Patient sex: M
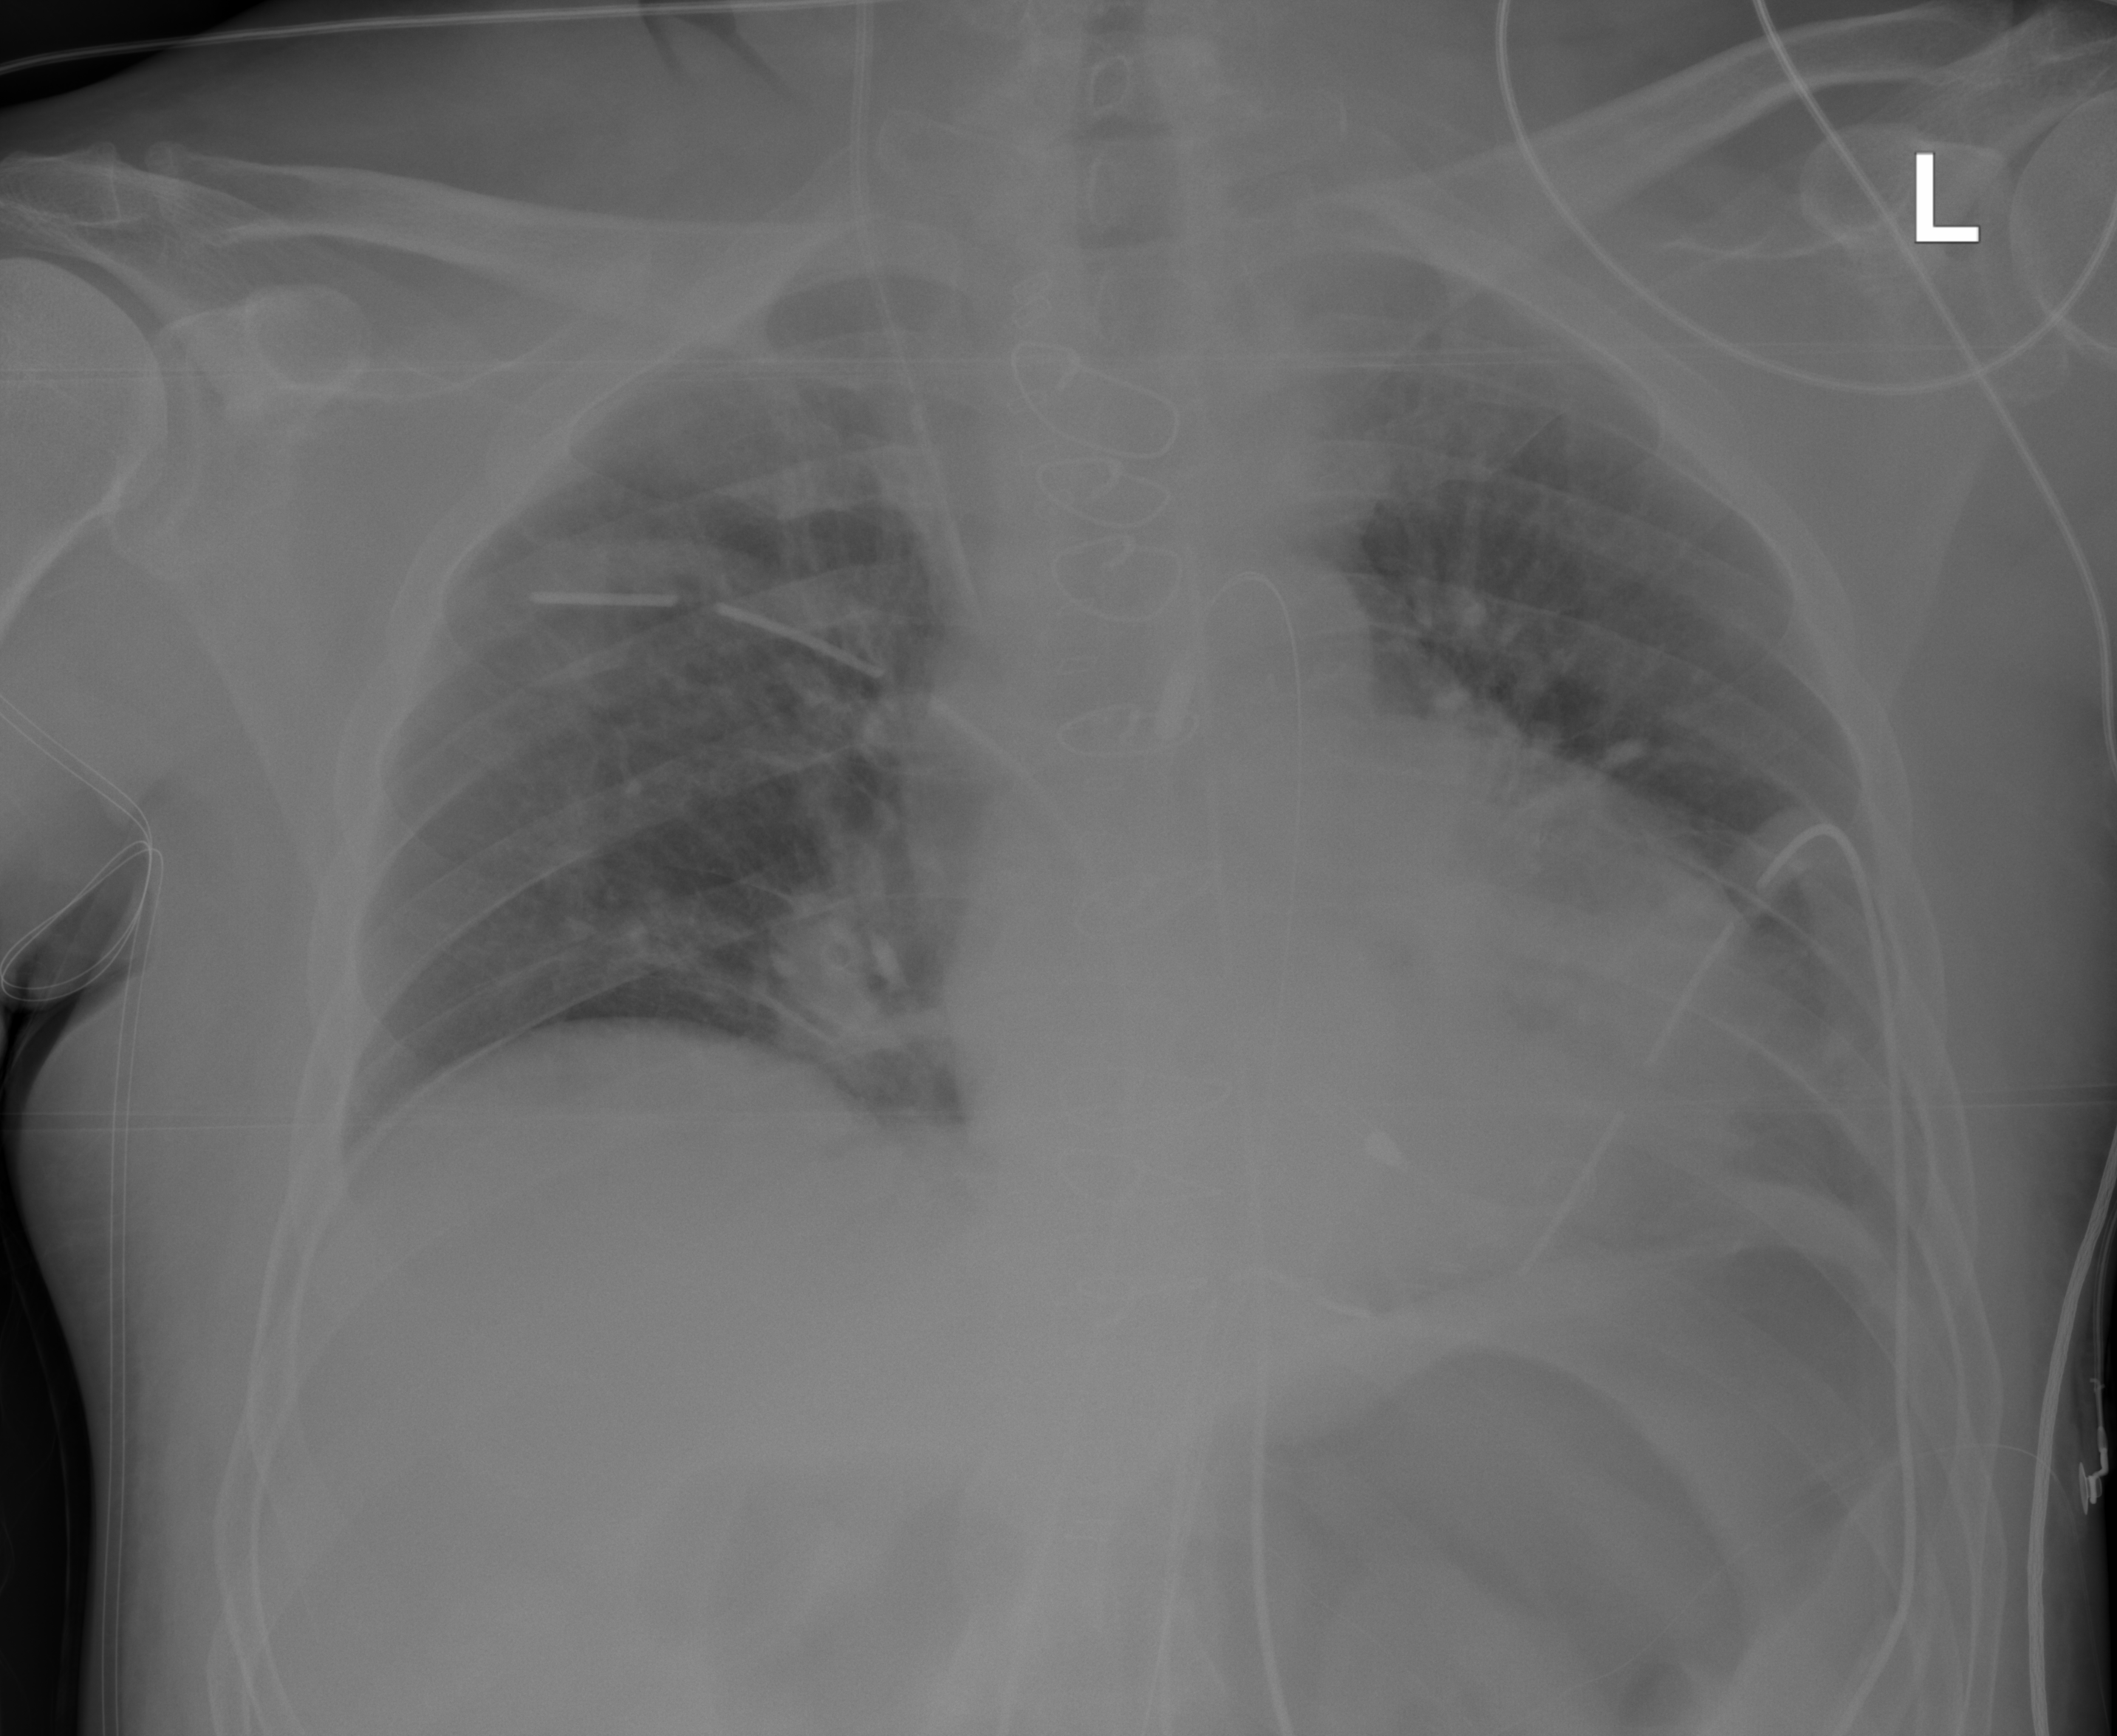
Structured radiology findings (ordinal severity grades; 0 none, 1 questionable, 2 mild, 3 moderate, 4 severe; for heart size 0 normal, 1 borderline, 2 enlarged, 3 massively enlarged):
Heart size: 2
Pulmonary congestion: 2
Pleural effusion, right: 0
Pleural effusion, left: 0
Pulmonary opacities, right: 2
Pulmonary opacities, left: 2
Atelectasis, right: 2
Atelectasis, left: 2